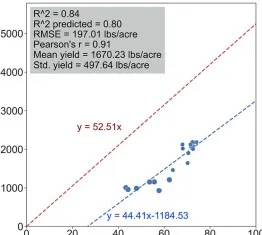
The mobile lightbar platform (June 26). At the per-row level in 2019. The potential almond yield (57.7 lb acre-1) was based on the results reported by Jin et al. Using a lightbar.
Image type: chart (chart)